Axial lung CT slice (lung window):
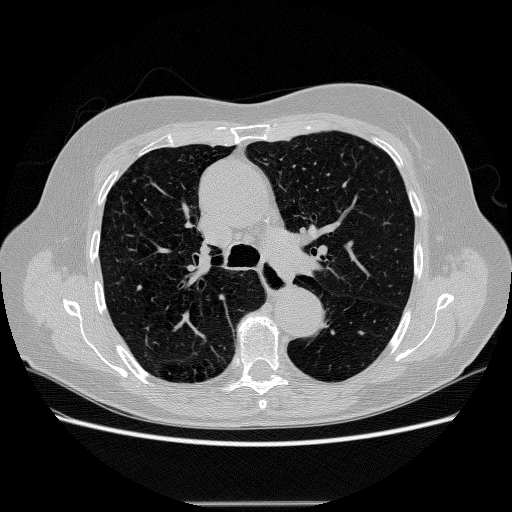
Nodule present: no